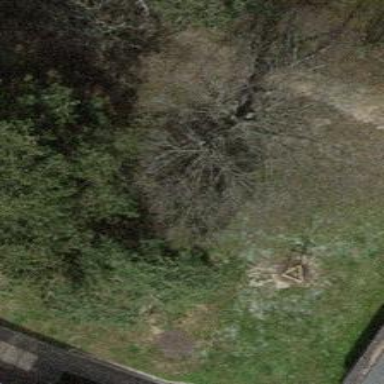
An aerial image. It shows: Evergreen needle-leaved tree.